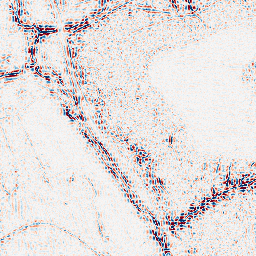
Category: wavelet
Decomposition family: wavelet_dwt
Decomposition parameters: wavelet: db8
level: 2
Upsampling method: bicubic_3x
Upsampling parameters: scale: 3
Upsampling scale: 3